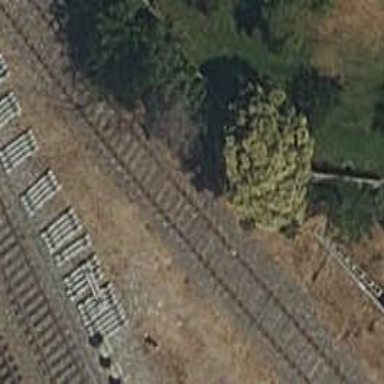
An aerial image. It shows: Disused railway siding with electrified contact line.